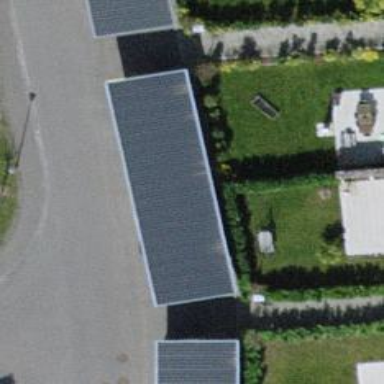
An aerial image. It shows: Carport structure.